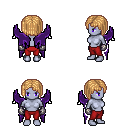
a pixel art fantasy rpg character, female body template, dark elf, purple skin, purple wings, red pants, light blonde pageboy hairstyle, metal gloves, four views (front, back, left, right), 2x2 character sprite sheet, small pixel art, hard edges, no anti-aliasing